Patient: sex M, age 60
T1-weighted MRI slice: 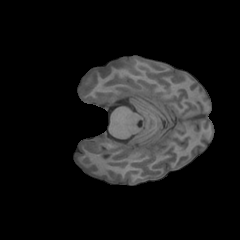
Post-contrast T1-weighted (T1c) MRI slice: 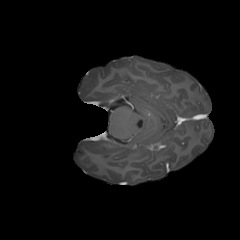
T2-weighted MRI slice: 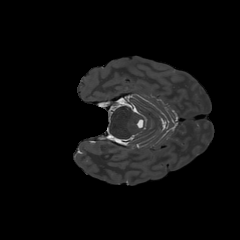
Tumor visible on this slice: no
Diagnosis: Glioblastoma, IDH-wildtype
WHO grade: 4